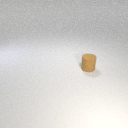
small brown rubber cylinder